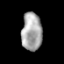
Tissue: prostate
Cell type: T cells
Senescence score: 0.3478
Nuclear area (px): 757
Mean DAPI intensity: 167.692